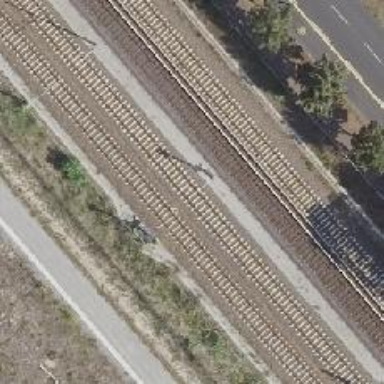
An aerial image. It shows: Railway signal.